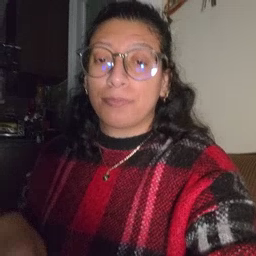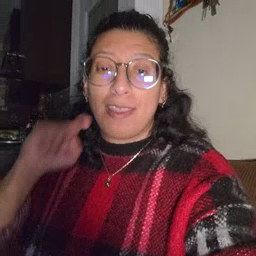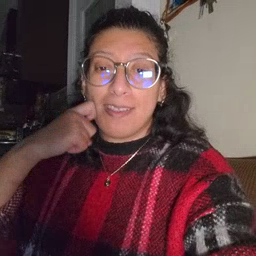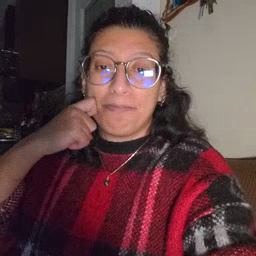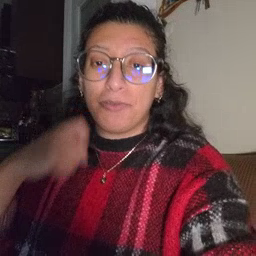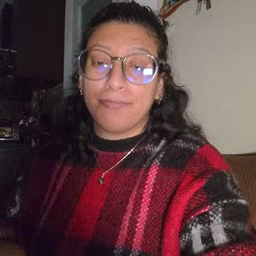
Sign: apple